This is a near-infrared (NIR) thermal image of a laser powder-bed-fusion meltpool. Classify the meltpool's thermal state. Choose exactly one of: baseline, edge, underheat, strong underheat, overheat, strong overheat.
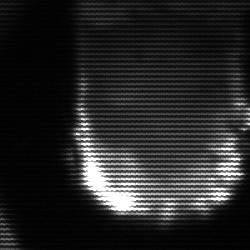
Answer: baseline